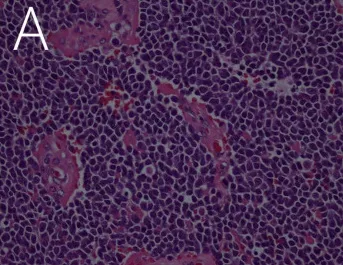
Light microscopic image showing a number of small, round, oval, undifferentiated cells, with intense staining of the nuclei and basophilic cytoplasm (A).
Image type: pathology (fish)